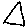
Label: triangle